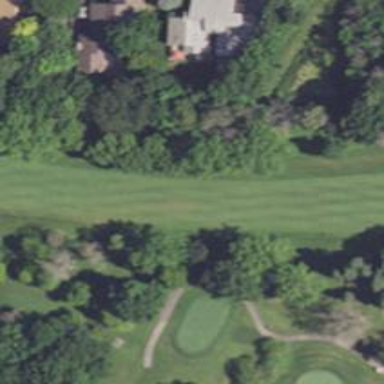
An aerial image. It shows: View of golf hole.